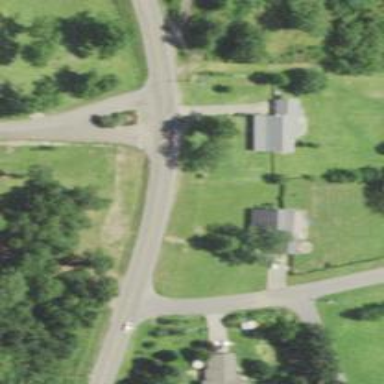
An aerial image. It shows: Road with stop sign.